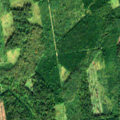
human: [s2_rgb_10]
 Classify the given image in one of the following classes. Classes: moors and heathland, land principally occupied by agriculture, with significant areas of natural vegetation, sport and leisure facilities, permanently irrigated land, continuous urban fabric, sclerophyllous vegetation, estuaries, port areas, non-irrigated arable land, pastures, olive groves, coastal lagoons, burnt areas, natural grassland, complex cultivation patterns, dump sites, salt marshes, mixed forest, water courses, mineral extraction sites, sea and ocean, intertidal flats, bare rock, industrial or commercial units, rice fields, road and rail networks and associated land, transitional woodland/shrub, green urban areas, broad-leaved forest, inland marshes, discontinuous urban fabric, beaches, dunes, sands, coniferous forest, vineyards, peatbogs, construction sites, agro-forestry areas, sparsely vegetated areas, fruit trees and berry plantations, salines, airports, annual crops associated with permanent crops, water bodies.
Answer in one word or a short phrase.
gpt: broad-leaved forest, transitional woodland/shrub